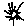
Label: sun